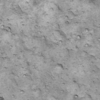
Label: not_dusty